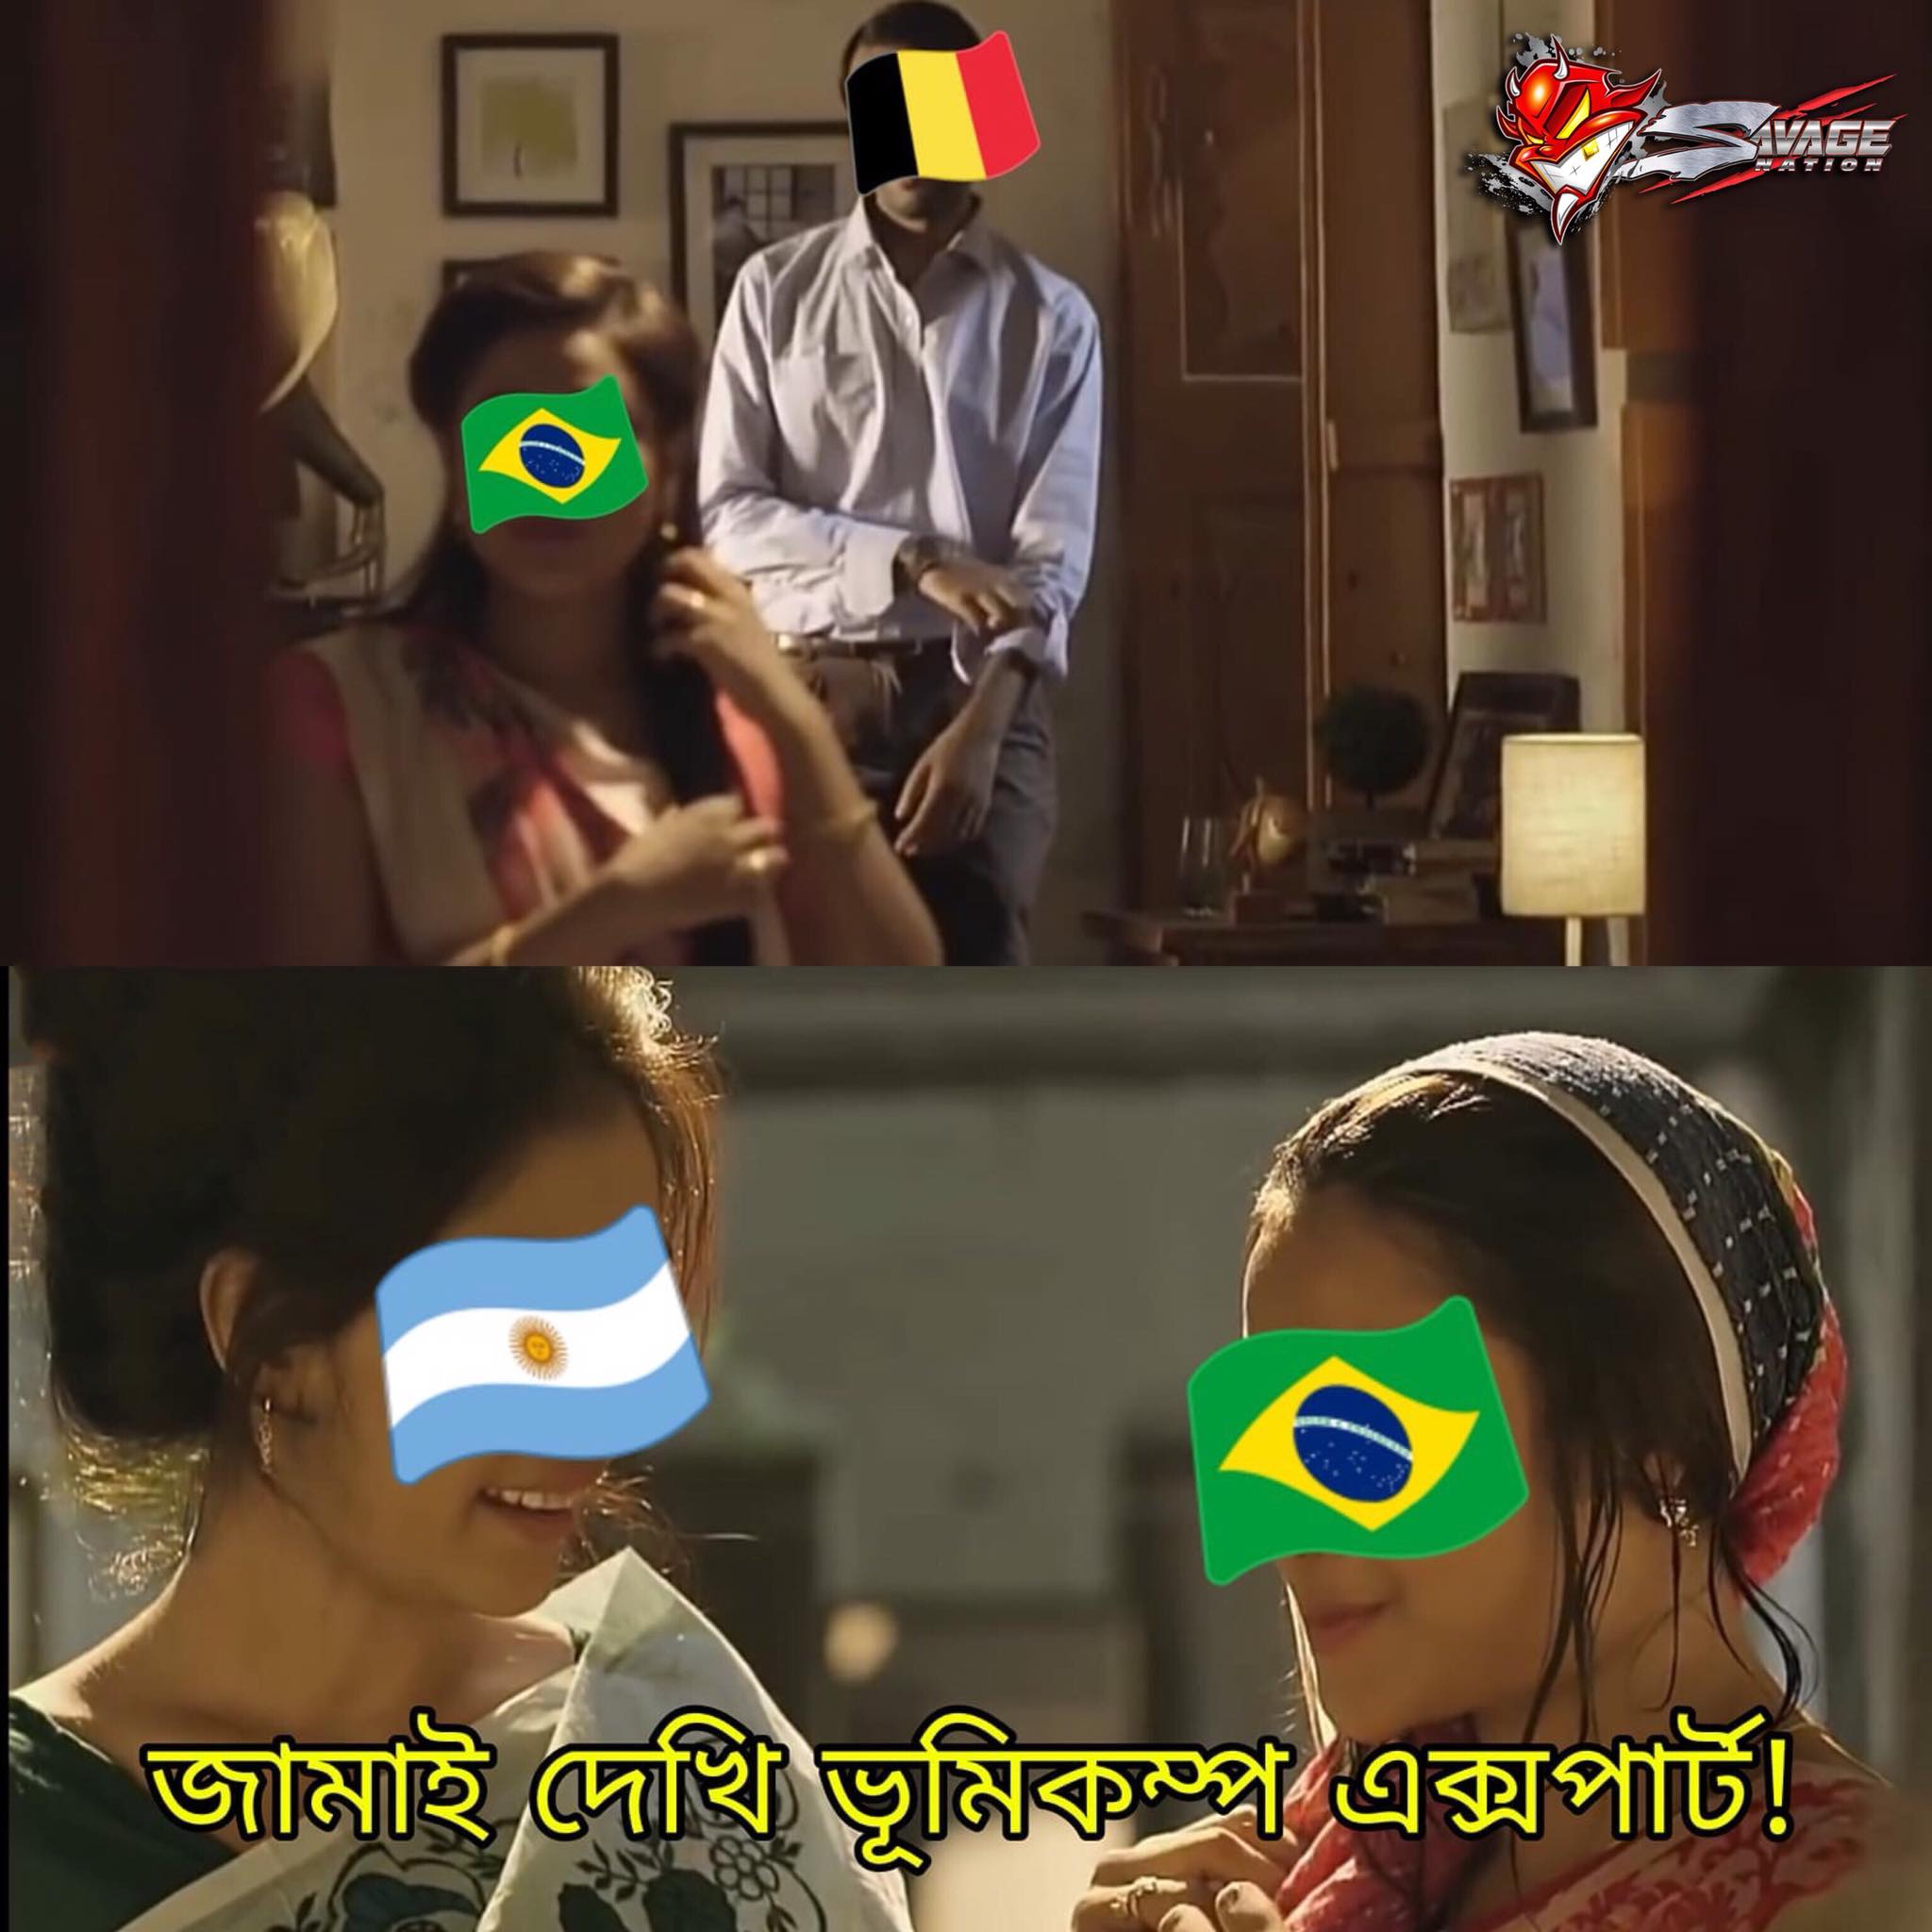
Caption: জামাই দেখি ভুমিকম্প এক্সপার্ট  !
Label: hate